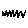
Label: zigzag